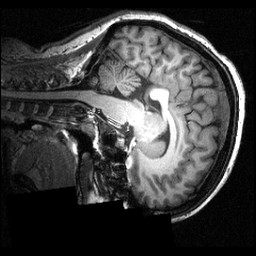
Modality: T1w
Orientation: sagittal
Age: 26
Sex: female
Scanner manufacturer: siemens
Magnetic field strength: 3.951 T
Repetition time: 1.5 s
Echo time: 0.00335 s